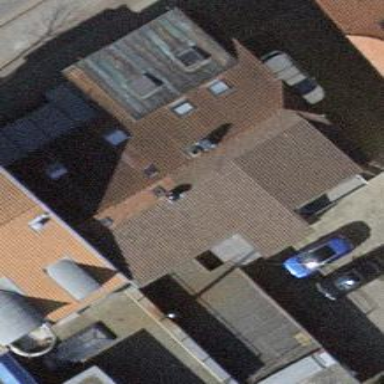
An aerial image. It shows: Yellow apartments with gabled roof made of red roof tiles.